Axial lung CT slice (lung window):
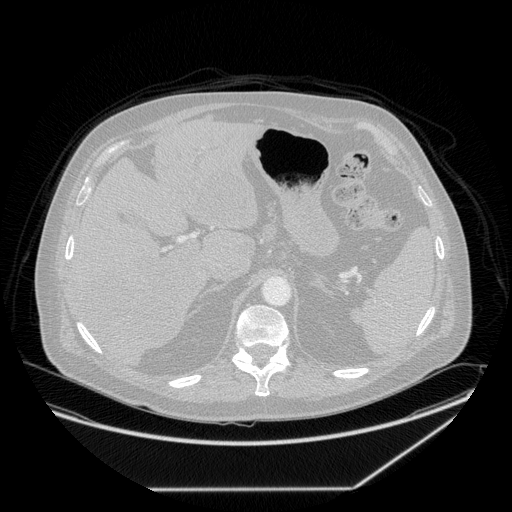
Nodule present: no